RGB frame:
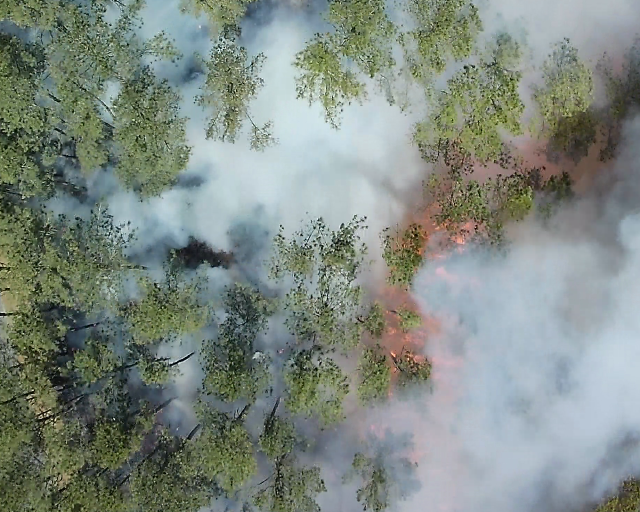
Thermal frame:
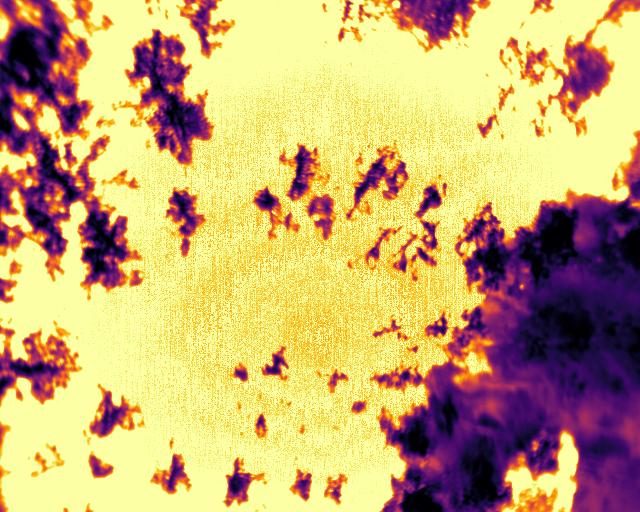
Captured: 2026-02-27 02:35:38
Pixels at or above 80 °C: 326491 (fraction of frame: 0.9964)